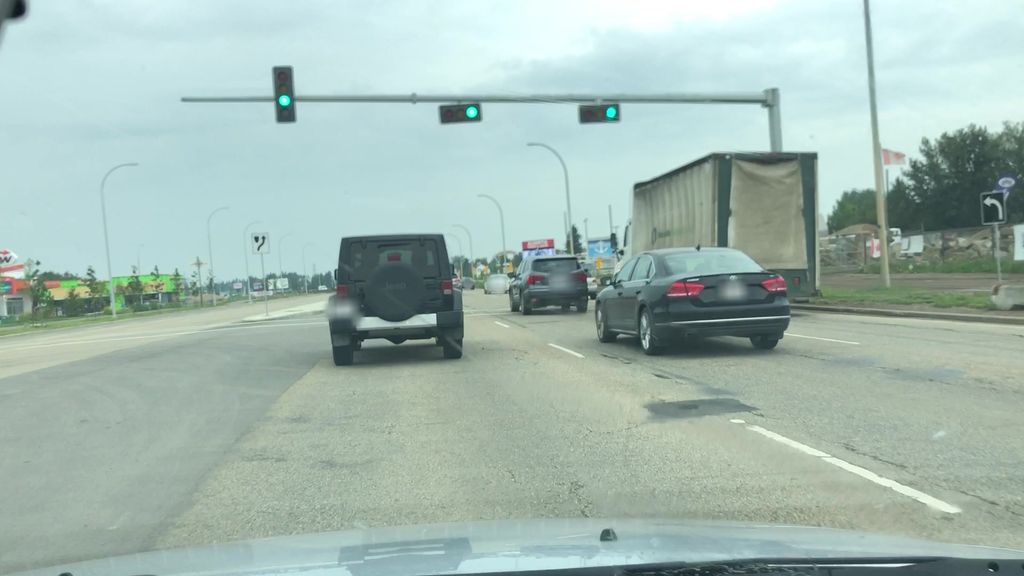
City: edmonton